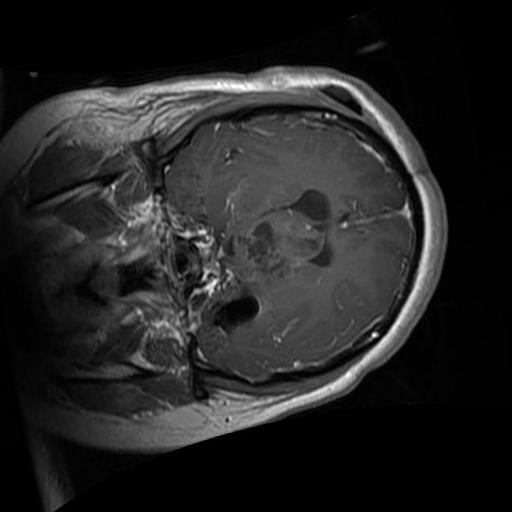
Label: brain_glioma